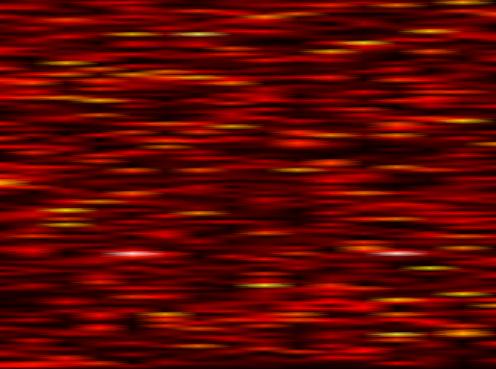
Label: WOLA